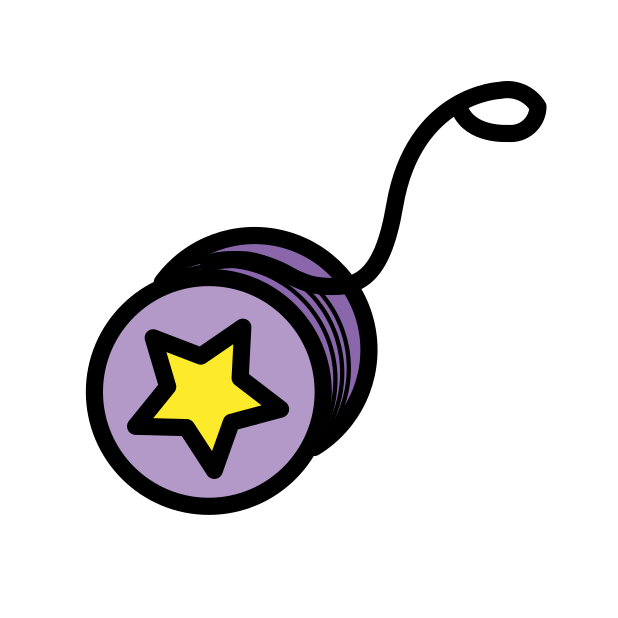
yo-yo